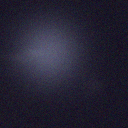
Screen state: off